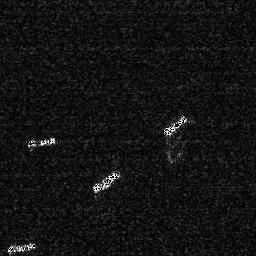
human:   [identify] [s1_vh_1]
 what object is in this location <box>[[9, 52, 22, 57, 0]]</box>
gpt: <ref>1 small ship at the left</ref>

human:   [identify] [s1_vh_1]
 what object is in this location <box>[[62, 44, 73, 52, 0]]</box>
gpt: <ref>1 medium ship at the center</ref>

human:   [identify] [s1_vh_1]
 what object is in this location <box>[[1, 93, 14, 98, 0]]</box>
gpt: <ref>1 small ship at the bottom left</ref>